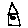
Label: house